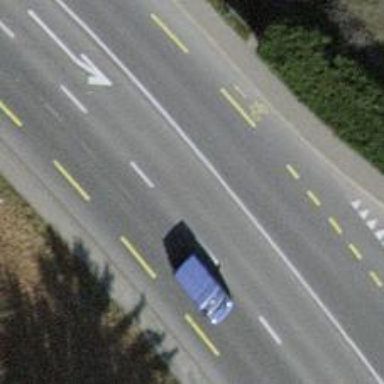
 featuring both sidewalks and cycle lane."